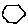
Label: hexagon